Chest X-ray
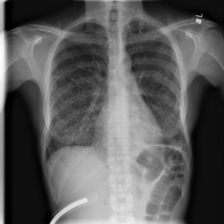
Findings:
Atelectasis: negative
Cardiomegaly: negative
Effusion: negative
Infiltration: negative
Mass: negative
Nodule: negative
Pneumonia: negative
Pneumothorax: negative
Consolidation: negative
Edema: negative
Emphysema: negative
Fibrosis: negative
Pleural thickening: negative
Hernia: negative